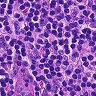
Metastatic tissue present: no